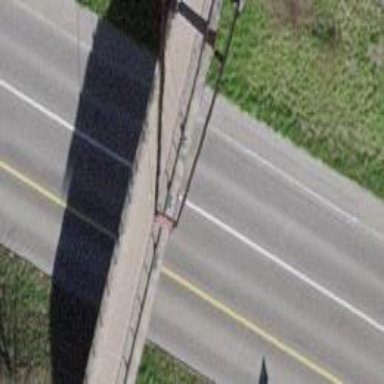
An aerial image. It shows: Bridge with beam structure.